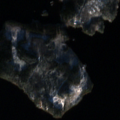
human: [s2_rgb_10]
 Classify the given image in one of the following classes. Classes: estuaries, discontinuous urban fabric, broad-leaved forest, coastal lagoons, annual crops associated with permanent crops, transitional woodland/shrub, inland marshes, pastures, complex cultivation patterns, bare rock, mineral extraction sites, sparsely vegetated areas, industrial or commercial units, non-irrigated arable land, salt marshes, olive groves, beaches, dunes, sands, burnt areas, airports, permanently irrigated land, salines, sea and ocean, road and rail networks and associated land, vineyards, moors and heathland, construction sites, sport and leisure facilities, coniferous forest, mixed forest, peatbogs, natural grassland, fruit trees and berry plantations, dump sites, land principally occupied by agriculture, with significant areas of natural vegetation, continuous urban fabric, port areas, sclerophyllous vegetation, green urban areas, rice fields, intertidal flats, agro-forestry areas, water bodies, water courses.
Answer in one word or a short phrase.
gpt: mixed forest, water bodies